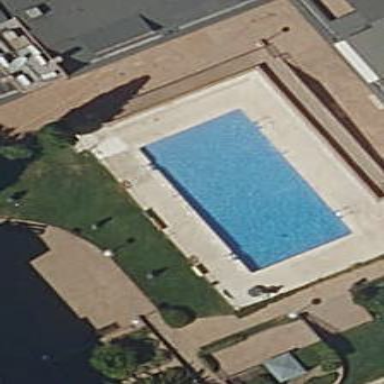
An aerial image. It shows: Swimming pool located in leisure land.